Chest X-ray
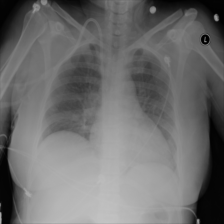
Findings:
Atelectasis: negative
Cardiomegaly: negative
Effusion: negative
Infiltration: negative
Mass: negative
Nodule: negative
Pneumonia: negative
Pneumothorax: negative
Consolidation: negative
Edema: negative
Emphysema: negative
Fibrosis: negative
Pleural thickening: negative
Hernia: negative